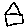
Label: house